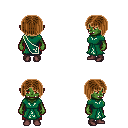
a pixel art fantasy rpg character, female body template, orc, green skin, sash dress, red pants, brown pageboy hairstyle, maroon shoes, four views (front, back, left, right), 2x2 character sprite sheet, small pixel art, hard edges, no anti-aliasing